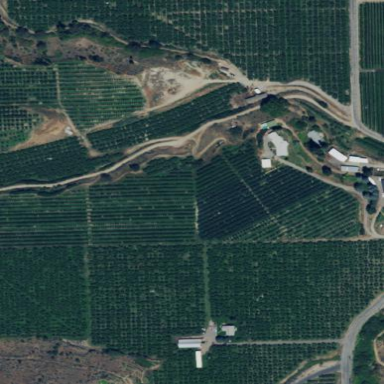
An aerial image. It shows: Orchard.